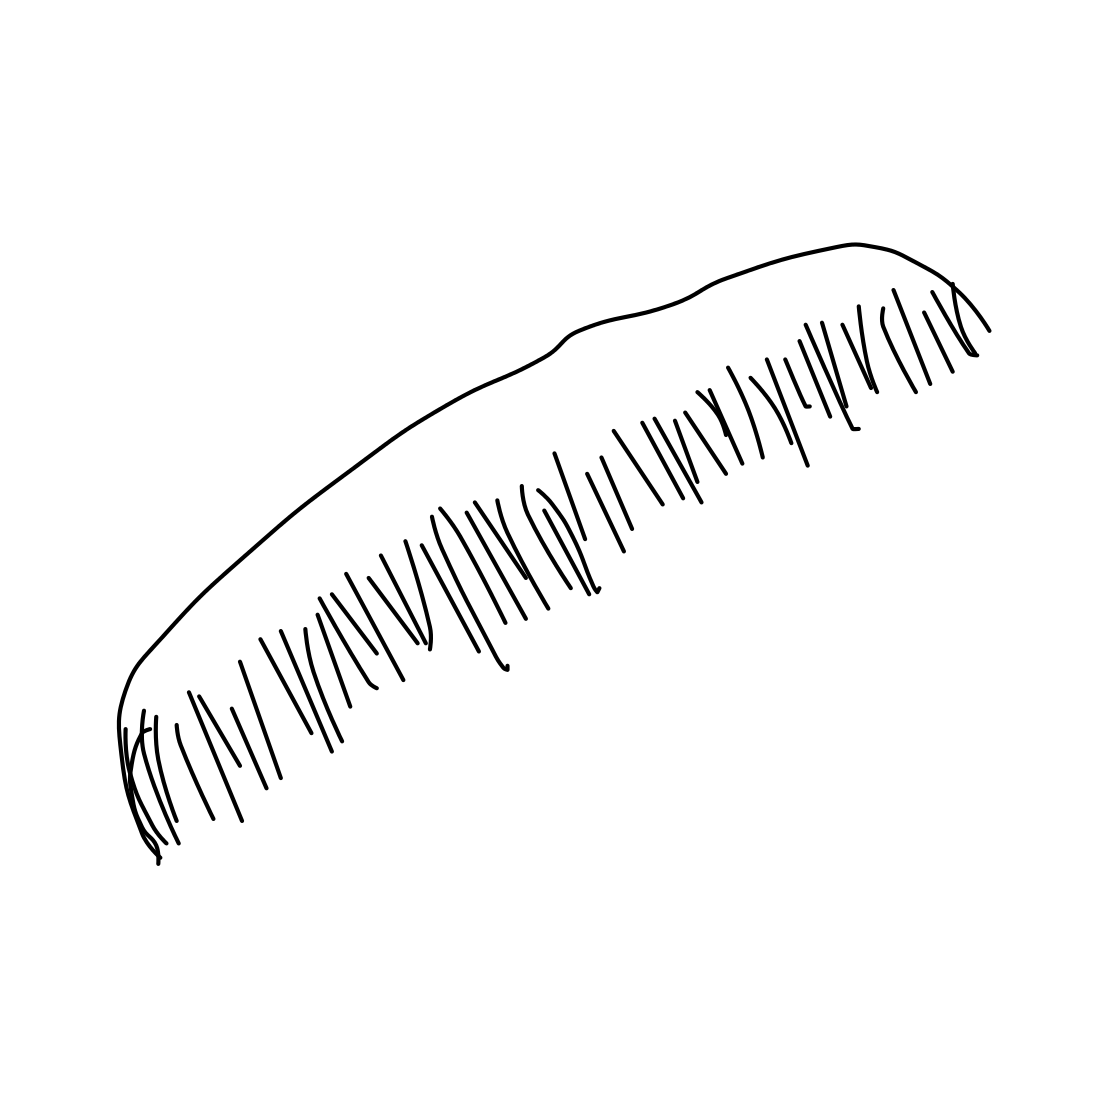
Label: comb